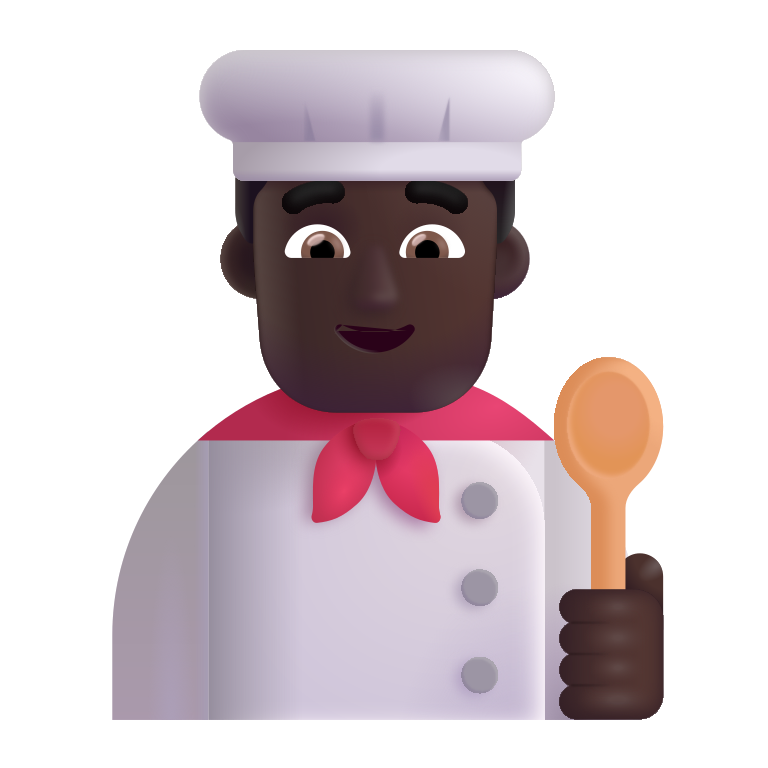
man cook color dark